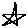
Label: star